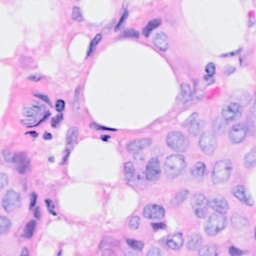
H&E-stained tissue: Breast